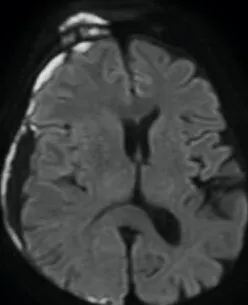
MRI . DWI showed that the crescentic cavity consisted of internal hypointensity and linear hyperintensity of the dura mater extended to the right frontal contusion site.
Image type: radiology (mri)